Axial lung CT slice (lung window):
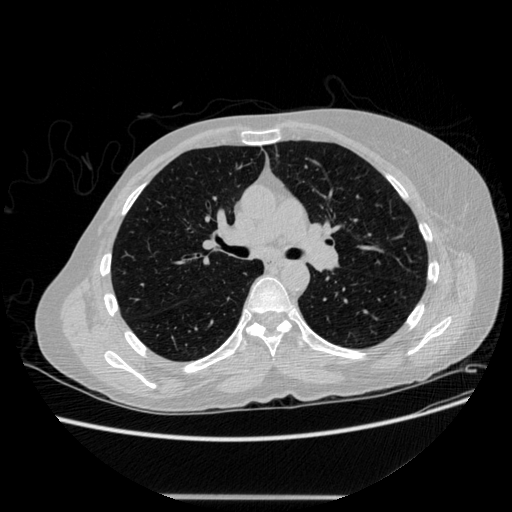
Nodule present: no